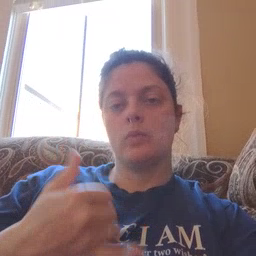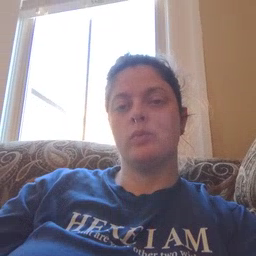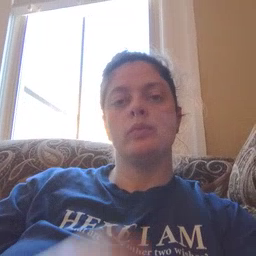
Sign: now